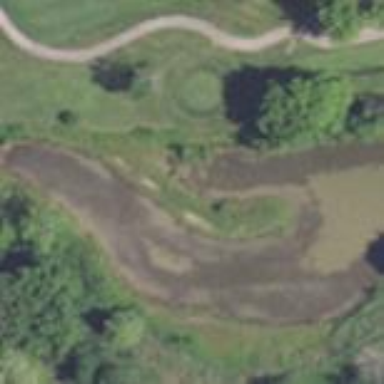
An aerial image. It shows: Water hazard on golf course.